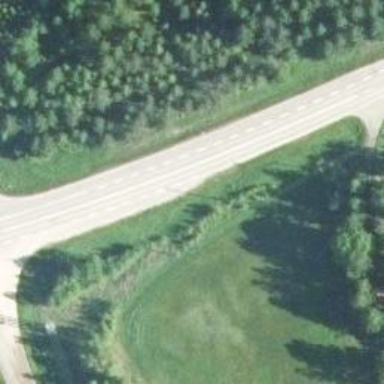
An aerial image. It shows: Asphalt trunk highway.